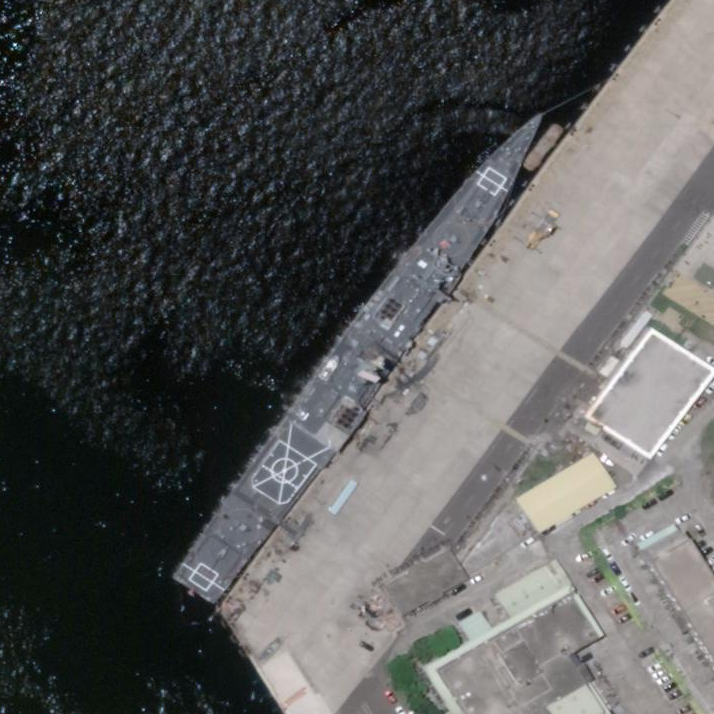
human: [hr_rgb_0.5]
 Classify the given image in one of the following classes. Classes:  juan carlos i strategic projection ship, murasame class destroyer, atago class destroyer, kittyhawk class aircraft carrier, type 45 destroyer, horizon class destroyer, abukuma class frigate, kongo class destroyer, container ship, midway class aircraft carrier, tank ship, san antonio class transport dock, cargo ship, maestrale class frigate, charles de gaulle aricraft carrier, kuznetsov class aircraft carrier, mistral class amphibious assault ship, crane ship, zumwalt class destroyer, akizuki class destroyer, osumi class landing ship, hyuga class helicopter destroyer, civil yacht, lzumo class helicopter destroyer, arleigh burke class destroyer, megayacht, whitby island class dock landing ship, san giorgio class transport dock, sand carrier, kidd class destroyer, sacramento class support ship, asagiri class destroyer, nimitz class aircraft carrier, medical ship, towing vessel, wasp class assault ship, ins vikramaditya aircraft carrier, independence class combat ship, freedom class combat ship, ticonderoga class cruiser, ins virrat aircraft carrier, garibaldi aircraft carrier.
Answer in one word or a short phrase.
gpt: Kidd class destroyer